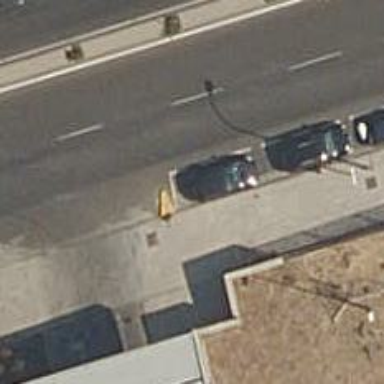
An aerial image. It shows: Taxi stand.